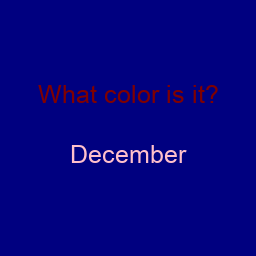
Color: pink
Background color: navy
Question text color: maroon